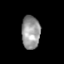
Tissue: skin
Cell type: Epithelial cells
Senescence score: 0.8154
Nuclear area (px): 606
Mean DAPI intensity: 151.866